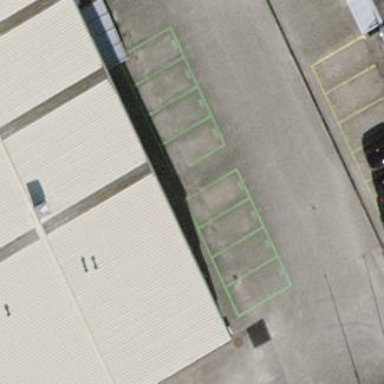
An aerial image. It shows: Street-side parking area.